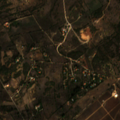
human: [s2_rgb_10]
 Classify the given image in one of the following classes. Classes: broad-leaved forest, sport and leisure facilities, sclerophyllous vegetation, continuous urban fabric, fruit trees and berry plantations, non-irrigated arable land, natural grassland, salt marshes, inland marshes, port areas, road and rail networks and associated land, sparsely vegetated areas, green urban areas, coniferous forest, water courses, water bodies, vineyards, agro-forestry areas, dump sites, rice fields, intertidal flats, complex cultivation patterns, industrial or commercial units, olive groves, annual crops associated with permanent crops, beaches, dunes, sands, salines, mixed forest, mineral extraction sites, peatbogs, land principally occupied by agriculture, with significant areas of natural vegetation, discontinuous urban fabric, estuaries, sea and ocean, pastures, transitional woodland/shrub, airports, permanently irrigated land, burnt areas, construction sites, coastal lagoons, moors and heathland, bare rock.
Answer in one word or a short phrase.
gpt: annual crops associated with permanent crops, complex cultivation patterns, land principally occupied by agriculture, with significant areas of natural vegetation, sclerophyllous vegetation